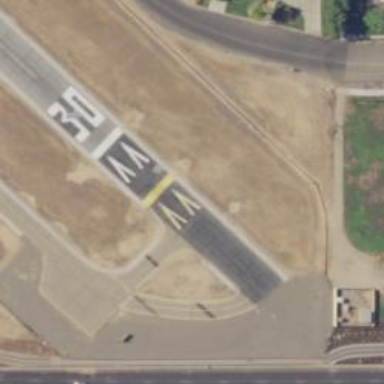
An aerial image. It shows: Asphalt taxiway at the airport.